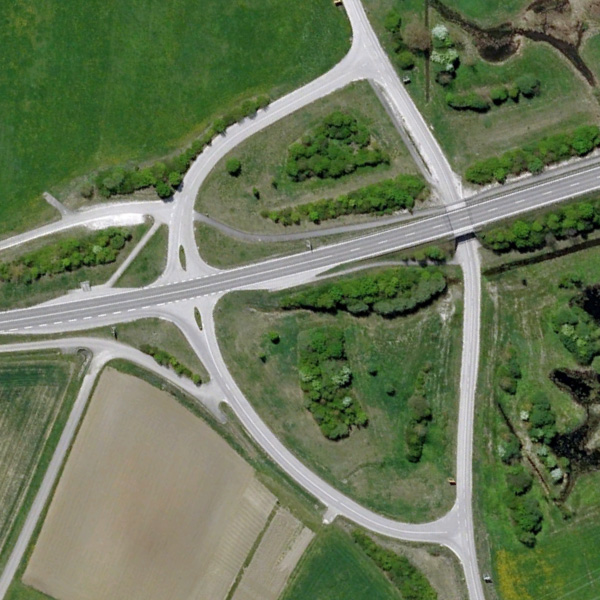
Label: Viaduct